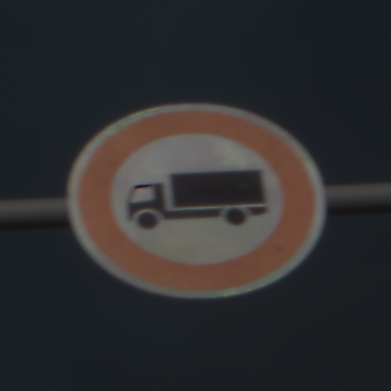
Verkehrszeichen: VerbotFuerKraftfahrzeugeUeberDreiKommaFuenfTonnen
Umgebung: Outdoor, Beach
Tageszeit: SunriseSunset
Wetter: PartlyCloudy
Licht: Natural
Jahreszeit: NotSpecified
Kontrast: MediumContrast